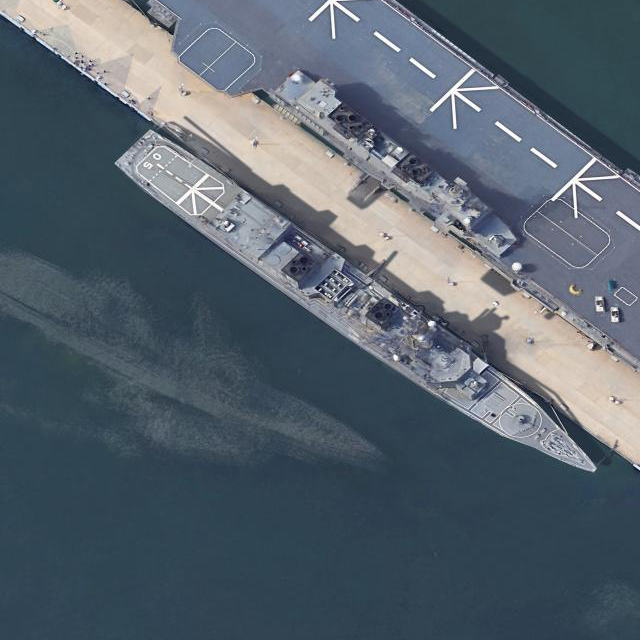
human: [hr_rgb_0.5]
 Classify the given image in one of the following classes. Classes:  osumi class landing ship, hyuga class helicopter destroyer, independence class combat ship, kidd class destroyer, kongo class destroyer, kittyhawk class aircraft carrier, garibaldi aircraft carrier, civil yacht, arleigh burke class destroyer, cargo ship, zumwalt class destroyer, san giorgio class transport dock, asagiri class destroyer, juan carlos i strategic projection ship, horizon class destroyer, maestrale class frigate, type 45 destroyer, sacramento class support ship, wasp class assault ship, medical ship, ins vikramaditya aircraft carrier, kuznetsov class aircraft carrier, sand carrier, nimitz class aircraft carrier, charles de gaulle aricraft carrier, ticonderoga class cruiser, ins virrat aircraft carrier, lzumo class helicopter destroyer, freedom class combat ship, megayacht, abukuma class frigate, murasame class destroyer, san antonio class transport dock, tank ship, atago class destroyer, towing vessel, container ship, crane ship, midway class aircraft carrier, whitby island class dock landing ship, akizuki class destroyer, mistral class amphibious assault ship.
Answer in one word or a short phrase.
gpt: Murasame class destroyer